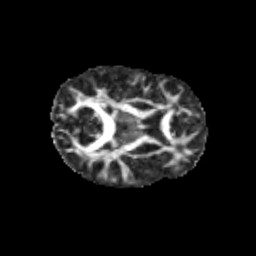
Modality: FA
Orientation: axial
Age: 11
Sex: female
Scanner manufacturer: siemens
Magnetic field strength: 3 T
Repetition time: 3.8 s
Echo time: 0.07 s